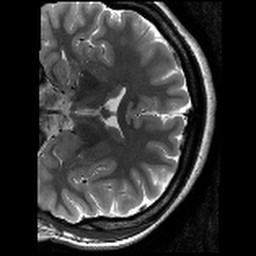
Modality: T2w
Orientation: coronal
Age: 19
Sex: female
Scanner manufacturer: siemens
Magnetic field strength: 3 T
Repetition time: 8.02 s
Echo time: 0.08 s